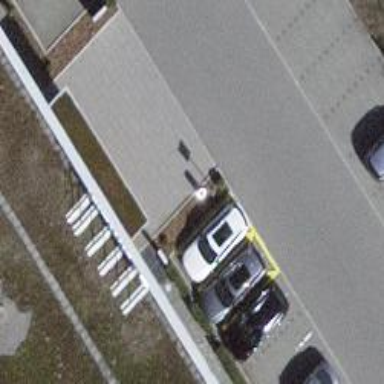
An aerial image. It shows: Charging station.